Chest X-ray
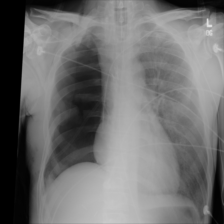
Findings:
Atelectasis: negative
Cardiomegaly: negative
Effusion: negative
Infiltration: negative
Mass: negative
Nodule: negative
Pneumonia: negative
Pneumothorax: negative
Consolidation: negative
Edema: negative
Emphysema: negative
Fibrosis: negative
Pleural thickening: negative
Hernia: negative